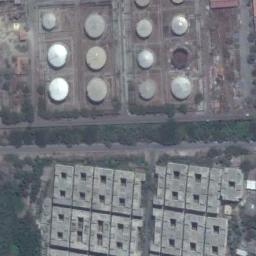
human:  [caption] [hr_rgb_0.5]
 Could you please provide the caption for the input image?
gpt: There are many storage tanks on the bare land .

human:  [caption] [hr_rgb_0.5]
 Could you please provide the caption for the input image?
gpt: There are many buildings on the south land .

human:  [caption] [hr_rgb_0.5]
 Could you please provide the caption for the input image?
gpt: Several roads are near the storage tanks .

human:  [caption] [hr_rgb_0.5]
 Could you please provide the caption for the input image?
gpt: There are many different-sized storage tanks and many buildings in the factory, And there are large lawns in the factory .

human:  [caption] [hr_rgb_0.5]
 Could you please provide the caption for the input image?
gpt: There are some storage tanks with some buildings beside .